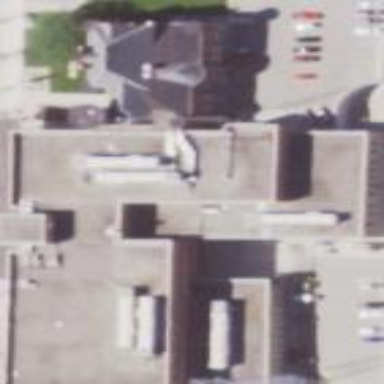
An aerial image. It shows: Courthouse building.